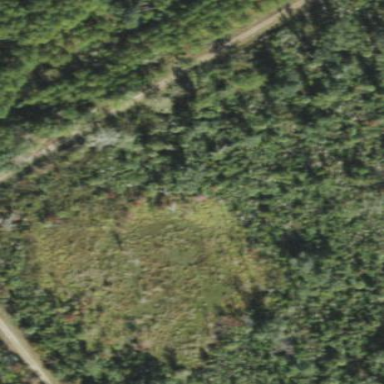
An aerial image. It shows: Swamp in wetland area.